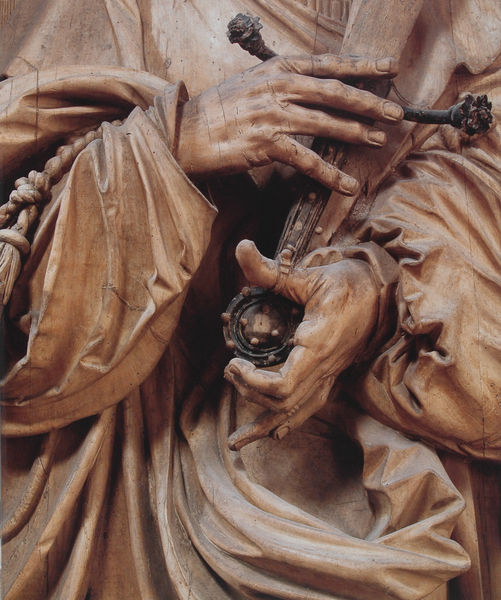
Titel: Hochaltar, rechter Flügel, Hände und Gewanddetail des hl. Protasius
Künstler: Meister H. L.
Standort: Breisach
Institution: Münster St. Stephanus
Schlagwörter: hand, mann, schatten, ocker, ausschnitt, braun, daumen, finger, holz, licht, beige, falten, halten, stein, ärmel, hände, figur, gewand, kutte, mantel, stoff, strick, skulptur, statue, holzschnitt, detail, kordel, bronze, faltenwurf, nägel, ring, gestalt, foto, fotografie, photographie, griff, messing, ringe, kreuz, schnitt, greifen, schwert, manschette, hochaltar, schnitzerei, photo, fragment, knauf, fingernägel, farbfoto, christus, jesus, brauntöne, mittelalter, franziskus, heiliger, quast, sakral, aufnahme, schnitzwerk, mechanik, umklammern, aussschnitt, ungefasst, gewandbausch, christliches symbol, cordel